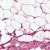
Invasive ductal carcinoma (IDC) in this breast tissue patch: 0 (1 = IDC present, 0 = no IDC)